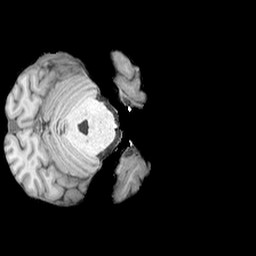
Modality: T1w
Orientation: axial
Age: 21
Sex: female
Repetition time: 2.3 s
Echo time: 0.0226 s